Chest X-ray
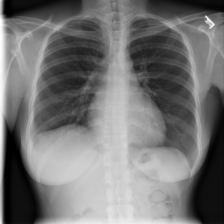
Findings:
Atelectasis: negative
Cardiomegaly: negative
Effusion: negative
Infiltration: negative
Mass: negative
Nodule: negative
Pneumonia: negative
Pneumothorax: negative
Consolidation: negative
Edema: negative
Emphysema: negative
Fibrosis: negative
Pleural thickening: negative
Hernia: negative